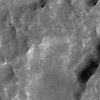
Atmospheric dust classification: not_dusty